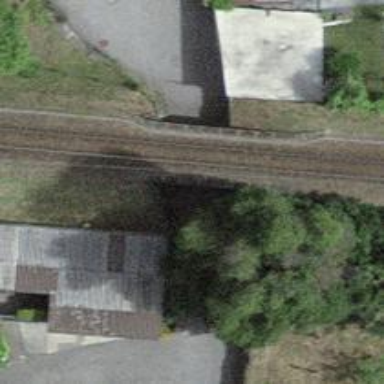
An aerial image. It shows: Narrow-gauge railway bridge with electrified contact line for single track.